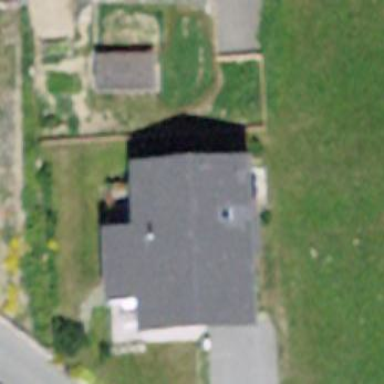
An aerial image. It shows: Simple and straightforward house.